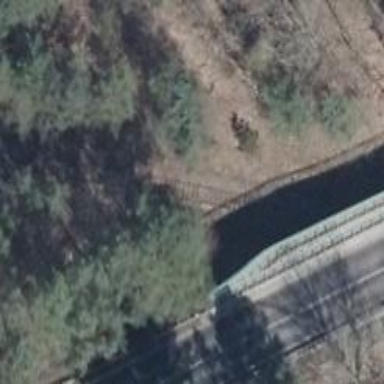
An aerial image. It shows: Abandoned railway.